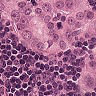
Metastatic tissue present: yes